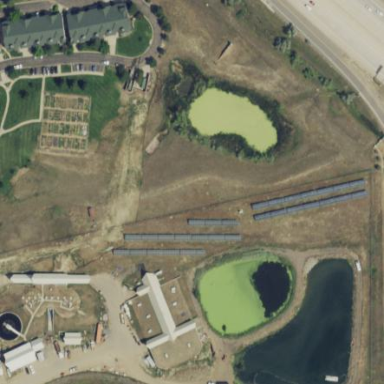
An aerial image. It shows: View of wastewater plant.